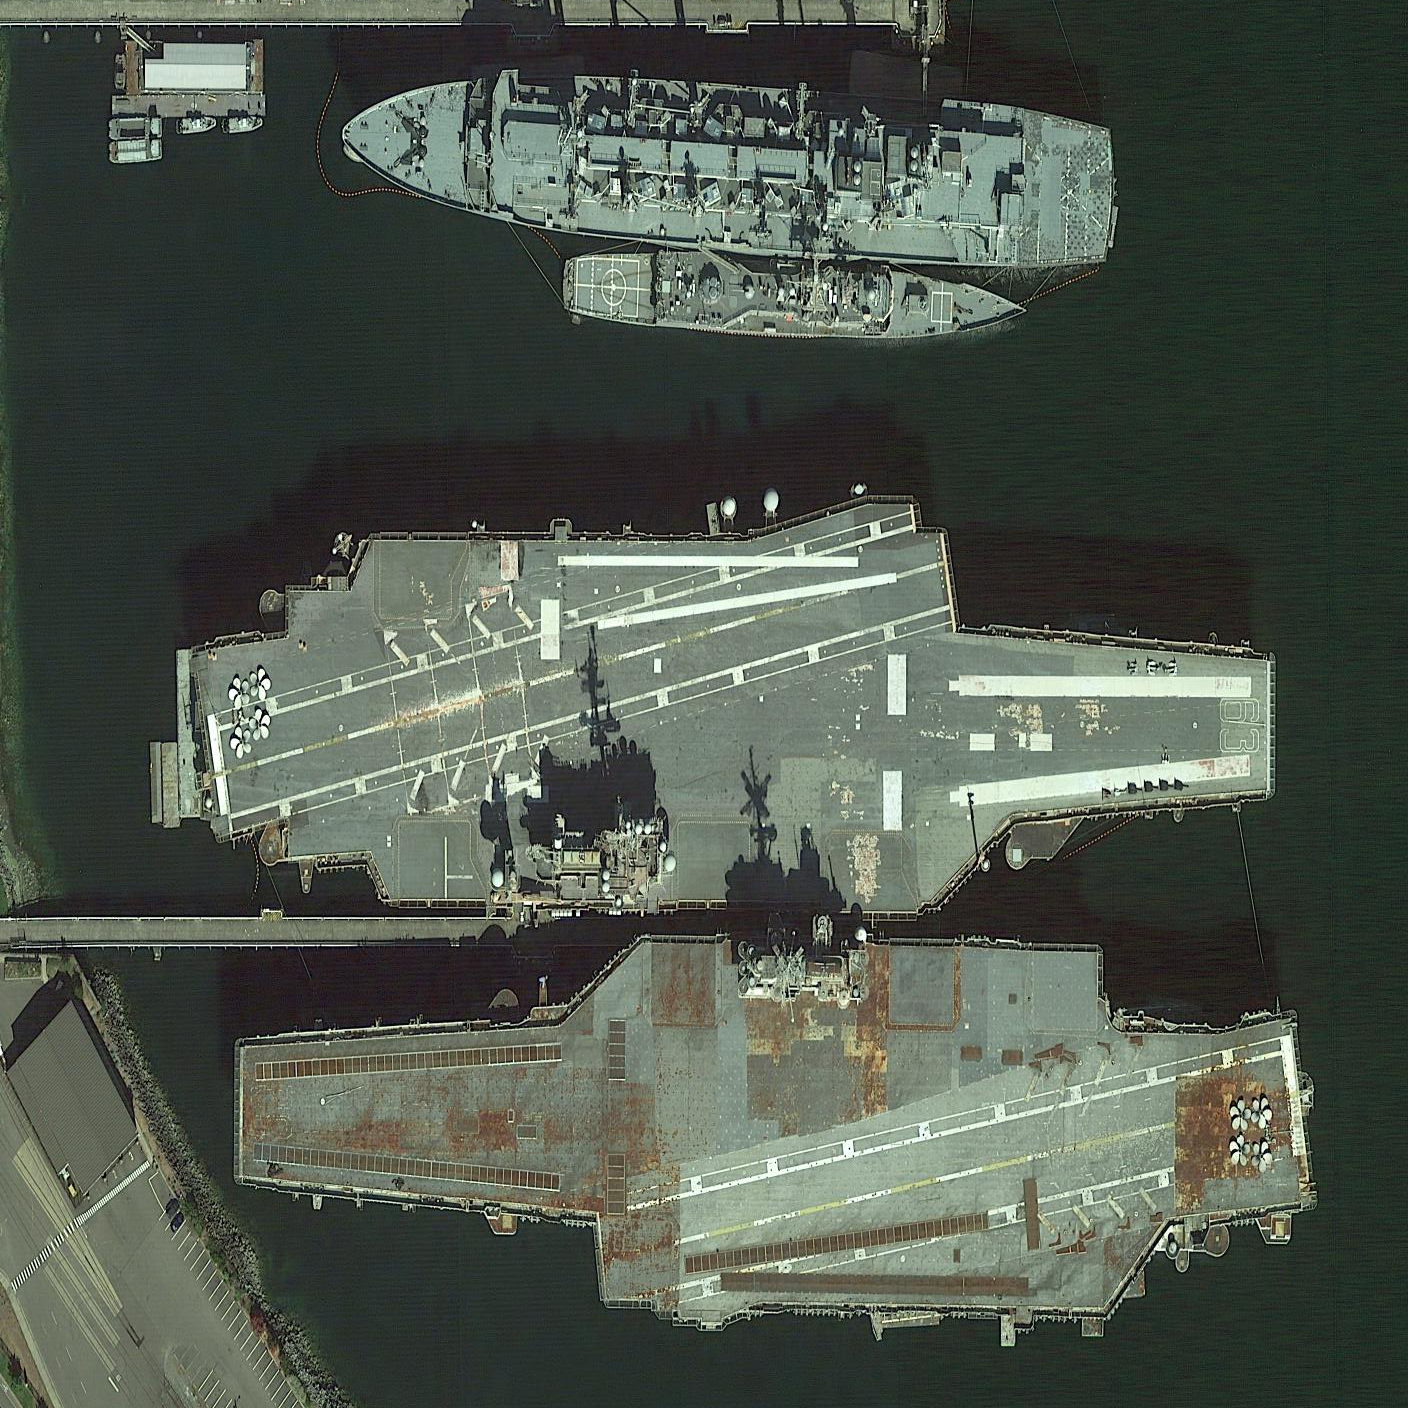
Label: aircraft_carrier